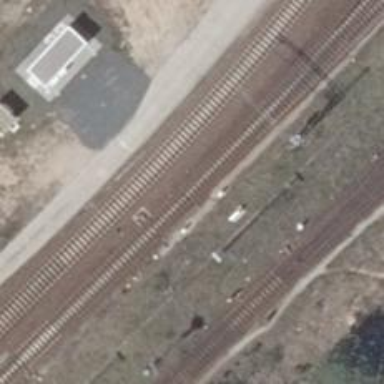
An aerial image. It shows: Railway switch.